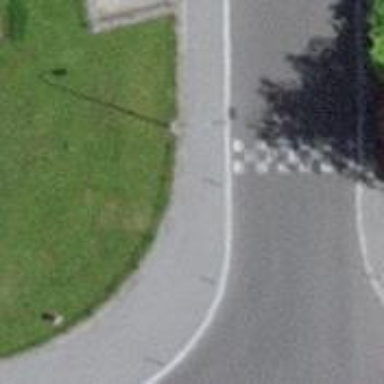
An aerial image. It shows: Kerb barrier.